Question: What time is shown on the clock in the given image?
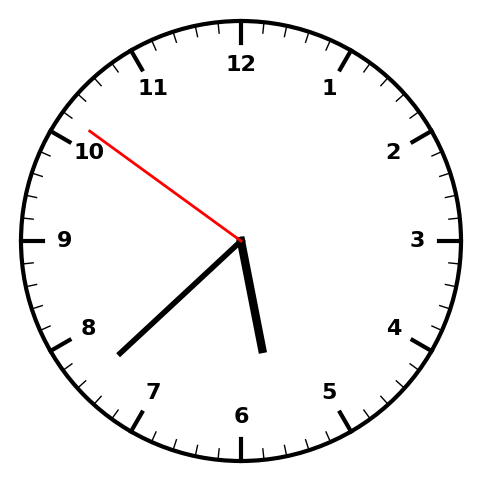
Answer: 05:37:51